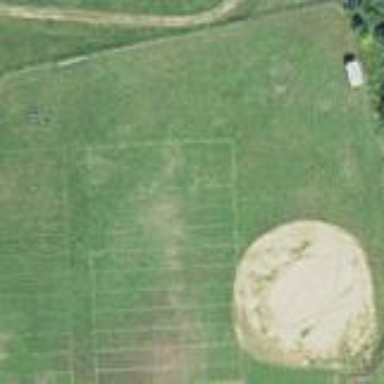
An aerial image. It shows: Baseball pitch for leisure land activities.